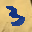
Label: 3